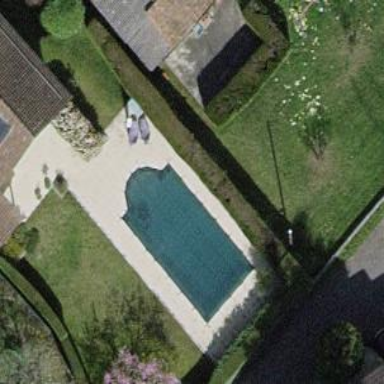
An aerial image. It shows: Swimming pool located in leisure land.